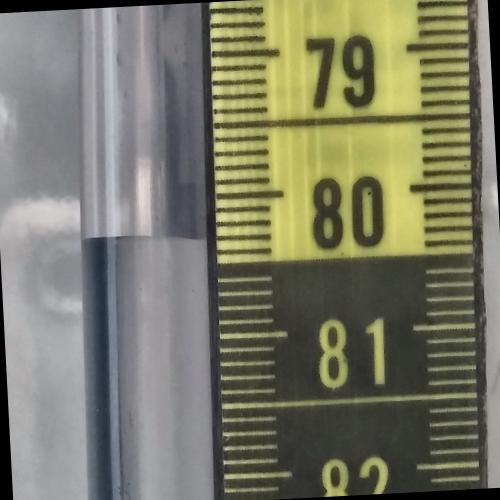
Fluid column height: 80.3 cm